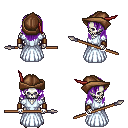
a pixel art fantasy rpg character, male body template, skeleton, underdress, white pants, purple long hairstyle, leather cap, leather bracers, gold boots, spear, four views (front, back, left, right), 2x2 character sprite sheet, small pixel art, hard edges, no anti-aliasing